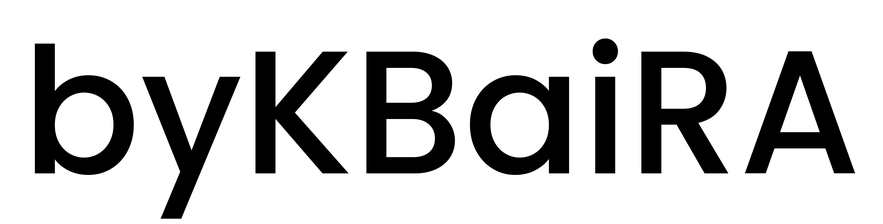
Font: Poppins-Medium